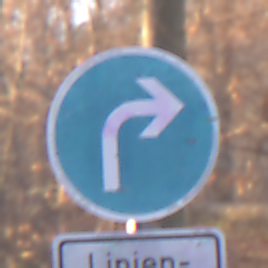
Verkehrszeichen: VorgeschriebeneFahrtrichtungRechts
Zusatzzeichen unten: BesondereFahrzeugeUndTransportgueter2
Umgebung: Outdoor, Nature
Tageszeit: SunriseSunset
Wetter: Clear
Licht: Natural
Jahreszeit: Autumn
Kontrast: HighContrast